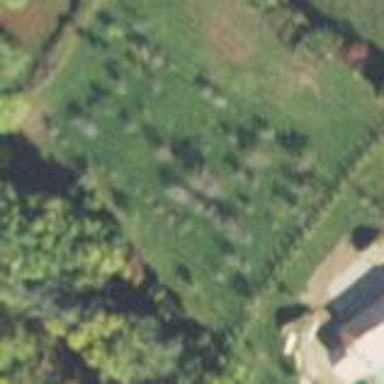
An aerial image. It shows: Orchard.